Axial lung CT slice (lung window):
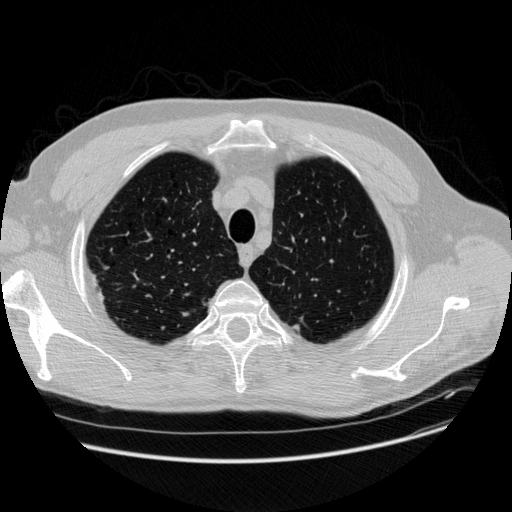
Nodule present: no